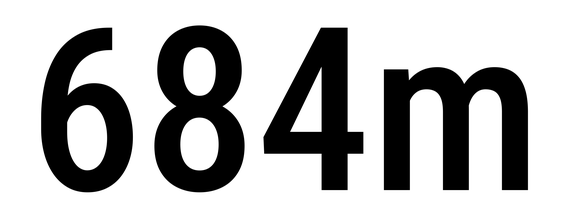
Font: Roboto_Condensed_Medium